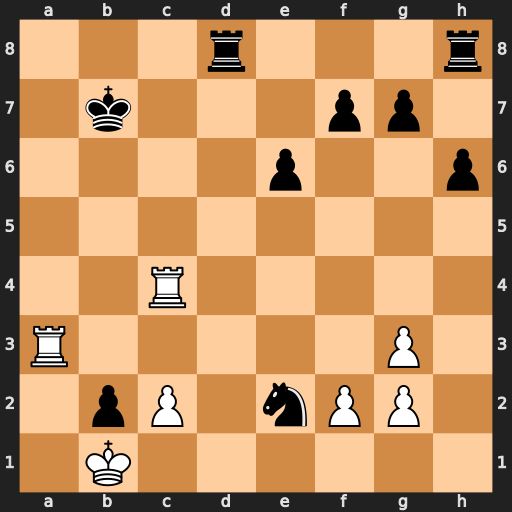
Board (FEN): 3r3r/1k3pp1/4p2p/8/2R5/R5P1/1pP1nPP1/1K6
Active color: w
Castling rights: -
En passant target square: -
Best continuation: Rb3+ Ka6 Ra4#